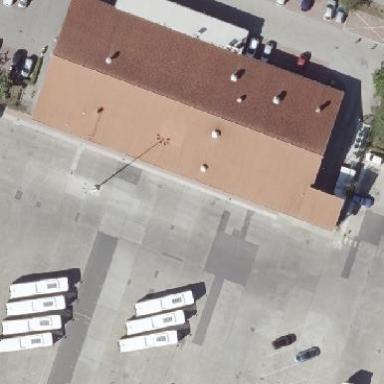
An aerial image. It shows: Supermarket building.